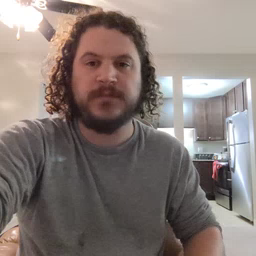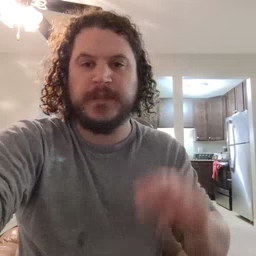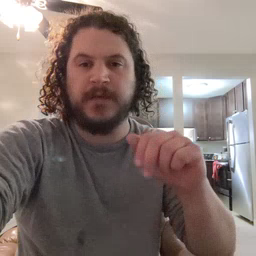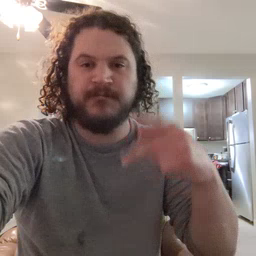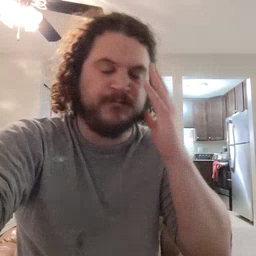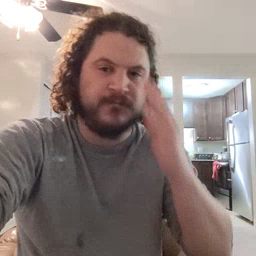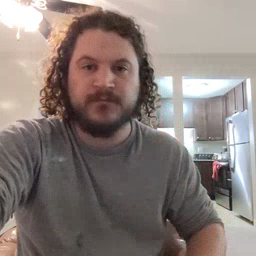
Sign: nap